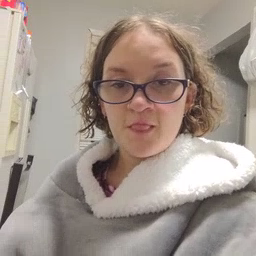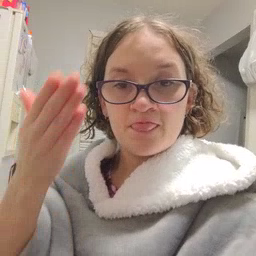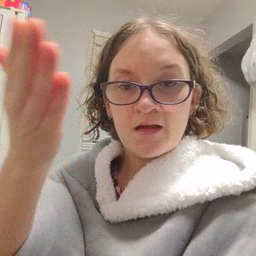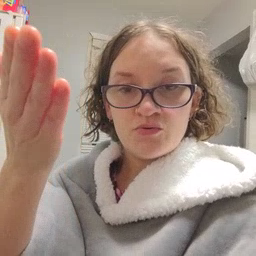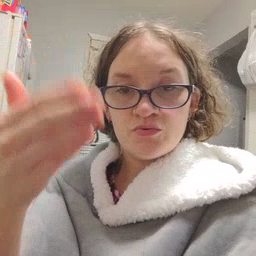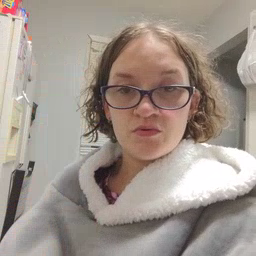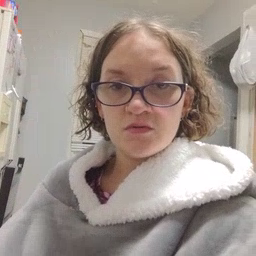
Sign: there